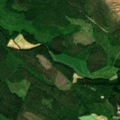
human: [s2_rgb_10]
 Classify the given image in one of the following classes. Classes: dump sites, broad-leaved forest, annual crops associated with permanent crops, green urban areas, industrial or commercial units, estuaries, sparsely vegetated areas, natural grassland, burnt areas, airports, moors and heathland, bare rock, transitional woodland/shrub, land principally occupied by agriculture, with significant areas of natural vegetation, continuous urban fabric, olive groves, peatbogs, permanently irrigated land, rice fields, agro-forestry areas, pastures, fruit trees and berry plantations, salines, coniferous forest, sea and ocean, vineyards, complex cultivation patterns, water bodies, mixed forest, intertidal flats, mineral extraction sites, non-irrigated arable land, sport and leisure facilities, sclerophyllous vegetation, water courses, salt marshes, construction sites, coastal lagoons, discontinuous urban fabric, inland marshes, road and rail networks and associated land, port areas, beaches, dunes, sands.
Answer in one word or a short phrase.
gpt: land principally occupied by agriculture, with significant areas of natural vegetation, coniferous forest, mixed forest, transitional woodland/shrub